Question: I use google adsense and I added an image ad and it is not aligned. How can I align it? The CSS is available <URL>. I added an advertisement unit below my map and it renders somewhat too much to the left. What can be done about it?
.
'''
<!DOCTYPE html>
<html>
<head>
<meta http-equiv="Content-Type" content="text/html; charset=UTF-8">
<meta charset="UTF-8">
<meta name="keywords"
content="Houses Apartments, Vacation homes, Offices, Land, Flatmates,Paying Guest, Other real estate, Cars, Motorcycles, Accessories parts, Trucks, Other vehicles, Home Garden, Clothing, For Kids (Toys Clothes), Jewelry Watches, Hobbies, Sports Bicycles, Movies, Books Magazines, Pets, Tickets, Art Collectibles, Music Instruments, Computers Accessories, TV, Audio, Video, Cameras, Cellphones gadgets, Video games consoles, Job offers, Resumes, Services, Classes, Professional,Office equipment, Other, ">
<meta name="description"
content="Find jobs, cars, houses, mobile phones and properties for sale in your region conveniently. Find the best deal among {{count}} free ads online!">
<title>Free classifieds in India - Koolbusiness.com</title>
<link href="/static/css/koolindex_in.css?0.238133053892" rel="stylesheet" type="text/css">
<script type="text/javascript" src="/static/js/jquery-1.10.2.min.js?0.238133053892"></script>
</head>
<body>
{% include "kooltopbar.html" %}
<script type='text/javascript' src='http://www.google.com/jsapi'></script>
<script type='text/javascript'>
function drawMap() {
var data = google.visualization.arrayToDataTable([
['Province'],
['Goa'],
['Gujarat'],
['Andhra Pradesh'],
['Arunachal Pradesh'],
['Assam'],
['Bihar'],
['Chhattisgarh'],
['Goa'],
['Gujarat'],
['Haryana'],
['Himachal Pradesh'],
['Jammu and Kashmir'],
['Jharkhand'],
['Karnataka'],
['Kerala'],
['Madhya Pradesh'],
['Maharashtra'],
['Manipur'],
['Meghalaya'],
['Mizoram'],
['Nagaland'],
['Orissa'],
['Punjab'],
['Rajasthan'],
['Sikkim'],
['Tamil Nadu'],
['Tripura'],
['Uttaranchal'],
['Uttar Pradesh'],
['West Bengal'],
['Delhi'],
['Lakshadweep'],
['Daman and Diu'],
['Dadra and Nagar Haveli'],
['Chandigarh'],
['Pondicherry'],
['Andaman and Nicobar Islands']
]);
var options = {
region:'IN',
backgroundColor: '#81d4fa',
datalessRegionColor: '#ffc801',
width:468,
height:278,
resolution: 'provinces',
};
var container = document.getElementById('mapcontainer');
var chart = new google.visualization.GeoChart(container);
function myClickHandler(){
var selection = chart.getSelection();
var message = '';
for (var i = 0; i < selection.length; i++) {
var item = selection[i];
// if (item.row != null && item.column != null) {
message += '{row:' + item.row + ',column:' + item.column + '}';
//} else
if (item.row != null) {
message += '{row:' + item.row + '}';
//} else if (item.column != null) {
// message += '{column:' + item.column + '}';
}
}
if (message == '') {
message = 'nothing';
}
//alert('You selected ' + message);
if (item.row==2) {
window.location = "/andhra_pradesh/";
}
if (item.row==3) {
window.location = "/arunachal_pradesh/";
}
if (item.row==4) {
window.location = "/assam/";
}
if (item.row==6) {
window.location = "/chhattisgarh/";
}
if (item.row==8) {
window.location = "/gujarat/";
}
if (item.row==9) {
window.location = "/haryana/";
}
if (item.row==10) {
window.location = "/himachal_pradesh/";
}
if (item.row==11) {
window.location = "/jammu_kashmir/";
}
if (item.row==12) {
window.location = "/jharkhand/";
}
if (item.row==14) {
window.location = "/kerala/";
}
if (item.row==15) {
window.location = "/madhya_pradesh/";
}
if (item.row==16) {
window.location = "/maharashtra/";
}
if (item.row==17) {
window.location = "/manipur/";
}
if (item.row==18) {
window.location = "/meghalaya/";
}
if (item.row==19) {
window.location = "/mizoram/";
}
if (item.row==20) {
window.location = "/nagaland/";
}
if (item.row==21) {
window.location = "/orissa/";
}
if (item.row==22) {
window.location = "/punjab/";
}
if (item.row==23) {
window.location = "/rajasthan/";
}
if (item.row==24) {
window.location = "/sikkim/";
}
if (item.row==25) {
window.location = "/tamil_nadu/";
}
if (item.row==28) {
window.location = "/uttar_pradesh/";
}
if (item.row==29) {
window.location = "/west_bengal/";
}
if (item.row==36) {
window.location = "/andaman_nicobar_islands/";
}
}
google.visualization.events.addListener(chart, 'select', myClickHandler);
chart.draw(data, options);
}
google.load('visualization', '1', {packages: ['geochart'], callback: drawMap});
</script>
<div id="wrapper">
<!--[if lt IE 7]>
<div class="alert-outer alert-error">
<a href="#" class="alert-closer" title="close this alert" onclick="removeIeNotification(this); return false;">x</a>
<div class="alert-inner">
<span><strong>You are using an outdated version of Internet Explorer.</strong> For a faster, safer browsing experience, upgrade today!</span>
</div>
</div>
![endif]-->
<header>
<h1 id="logo" class="sprite_index_in_in_en_logo spritetext">koolbusiness.com - The right choice for buying &amp;
selling in india</h1>
<script async src="//pagead2.googlesyndication.com/pagead/js/adsbygoogle.js"></script>
<!-- v2 -->
<ins class="adsbygoogle"
style="display:inline-block;width:728px;height:15px"
data-ad-client="ca-pub-7211665888260307"
data-ad-slot="<PHONE>"></ins>
<script>
(adsbygoogle = window.adsbygoogle || []).push({});
</script>
</header>
<![endif]-->
<script async src="//pagead2.googlesyndication.com/pagead/js/adsbygoogle.js"></script>
<!-- v2 -->
<ins class="adsbygoogle"
style="display:inline-block;width:728px;height:15px"
data-ad-client="ca-pub-7211665888260307"
data-ad-slot="<PHONE>"></ins>
<script>
(adsbygoogle = window.adsbygoogle || []).push({});
</script>
<div class="main">
<div class="column_left">
<div class="box">
<ul>
<li>KoolBusiness is easy, free, and kool.</li>
<li>Buy and sell <a href="/india/cars-for_sale">cars</a>, check our <a href="/india/real_estate">real
estate</a>
section, find <a href="/india/jobs">jobs</a>, and much more.
</li>
<li>Check our <strong><a href="/india">{{count}} ads online</a></strong> and find what you are looking for
in
your region or in all India.
</li>
</ul>
</div>
<div id="regions">
<div class="region_links_one">
<ul class="regions_one">
<li><a id="region_8" class="region" href="http://www.koolbusiness.com/andhra_pradesh/">Andhra
Pradesh</a></li>
<li><a id="region_9" class="region" href="http://www.koolbusiness.com/arunachal_pradesh/">Arunachal
Pradesh</a></li>
<li><a id="region_10" class="region"
href="http://www.koolbusiness.com/assam/">Assam</a>
</li>
<li><a id="region_11" class="region"
href="http://www.koolbusiness.com/bihar/">Bihar</a>
</li>
<li><a id="region_12" class="region"
href="http://www.koolbusiness.com/chhattisgarh/">Chhattisgarh</a></li>
<li><a id="region_13" class="region"
href="http://www.koolbusiness.com/goa/">Goa</a></li>
<li><a id="region_14" class="region" href="http://www.koolbusiness.com/gujarat/">Gujarat</a>
</li>
<li><a id="region_15" class="region" href="http://www.koolbusiness.com/haryana/">Haryana</a>
</li>
<li><a id="region_16" class="region" href="http://www.koolbusiness.com/himachal_pradesh/">Himachal
Pradesh</a></li>
<li><a id="region_17" class="region" href="http://www.koolbusiness.com/jammu_kashmir/">Jammu
&amp;
Kashmir</a></li>
<li><a id="region_18" class="region" href="http://www.koolbusiness.com/jharkhand/">Jharkhand</a>
</li>
<li><a id="region_19" class="region" href="http://www.koolbusiness.com/karnataka/">Karnataka</a>
</li>
<li><a id="region_20" class="region" href="http://www.koolbusiness.com/kerala/">Kerala</a>
</li>
<li><a id="region_21" class="region" href="http://www.koolbusiness.com/madhya_pradesh/">Madhya
Pradesh</a></li>
</ul>
<ul class="regions_two">
<li><a id="region_22" class="region"
href="http://www.koolbusiness.com/maharashtra/">Maharashtra</a></li>
<li><a id="region_23" class="region" href="http://www.koolbusiness.com/manipur/">Manipur</a>
</li>
<li><a id="region_24" class="region" href="http://www.koolbusiness.com/meghalaya/">Meghalaya</a>
</li>
<li><a id="region_25" class="region" href="http://www.koolbusiness.com/mizoram/">Mizoram</a>
</li>
<li><a id="region_26" class="region" href="http://www.koolbusiness.com/nagaland/">Nagaland</a>
</li>
<li><a id="region_27" class="region" href="http://www.koolbusiness.com/orissa/">Orissa</a>
</li>
<li><a id="region_28" class="region" href="http://www.koolbusiness.com/punjab/">Punjab</a>
</li>
<li><a id="region_29" class="region" href="http://www.koolbusiness.com/rajasthan/">Rajasthan</a>
</li>
<li><a id="region_30" class="region" href="http://www.koolbusiness.com/sikkim/">Sikkim</a>
</li>
<li><a id="region_31" class="region" href="http://www.koolbusiness.com/tamil_nadu/">Tamil
Nadu</a></li>
<li><a id="region_32" class="region" href="http://www.koolbusiness.com/tripura/">Tripura</a>
</li>
<li><a id="region_34" class="region"
href="http://www.koolbusiness.com/uttaranchal/">Uttaranchal</a></li>
<li><a id="region_33" class="region" href="http://www.koolbusiness.com/uttar_pradesh/">Uttar
Pradesh</a></li>
<li><a id="region_35" class="region" href="http://www.koolbusiness.com/west_bengal/">West
Bengal</a></li>
</ul>
</div>
<div class="region_links_two">
<!-- ads here -->
<h2>Union territories</h2>
<ul class="regions_one">
<li><a class="region" href="http://www.koolbusiness.com/delhi/">Delhi</a></li>
<li><a class="region" href="http://www.koolbusiness.com/lakshadweep/">Lakshadweep</a></li>
<li><a class="region" href="http://www.koolbusiness.com/daman_diu/">Daman &amp; Diu</a>
</li>
<li><a class="region" href="http://www.koolbusiness.com/dadra_nagar_haveli/">Dadra &amp; Nagar
Haveli</a>
</li>
</ul>
<ul class="regions_two">
<li><a class="region" href="http://www.koolbusiness.com/chandigarh/">Chandigarh</a></li>
<li><a class="region" href="http://www.koolbusiness.com/pondicherry/">Pondicherry</a></li>
<li><a class="region" href="http://www.koolbusiness.com/andaman_nicobar_islands/">Andaman &amp;
Nicobar
Islands</a></li>
</ul>
</div>
</div>
</div>
<div id="my_wrapper">
<div id="mapcontainer">
<div id='visualization'></div>
</div>
<div id="gads" style="clear:both">
<script async src="//pagead2.googlesyndication.com/pagead/js/adsbygoogle.js"></script>
<!-- frontpagebelowmap -->
<ins class="adsbygoogle"
style="display:inline-block;width:300px;height:250px"
data-ad-client="ca-pub-7211665888260307"
data-ad-slot="<PHONE>"></ins>
<script>
(adsbygoogle = window.adsbygoogle || []).push({});
</script>
</div>
</div>
<footer class="nohistory columns">
<p class="first">A good deal is just around the corner!</p>
<p>KoolBusiness is the right choice for safe buying and selling in India: a free classifieds website where you
can buy and sell almost everything.</p>
<p><a href="/ai">Post an ad for free</a> or browse through our categories. You will find thousands of free
classifieds for cars, houses, mobile phones and gadgets, computers, pets and dozens of items and services in
your state or union territory.</p>
<p>
<strong>KoolBusiness does not charge any fee and does not require registration.</strong> Every
ad is checked so we can give you the highest quality possible for the ads on our site. That's why
KoolBusiness is the most convenient, easiest to use and most complete free ads site in India.</p>
<div id="world_sites">
</div>
</footer>
</div>
</body>
</html>
'''
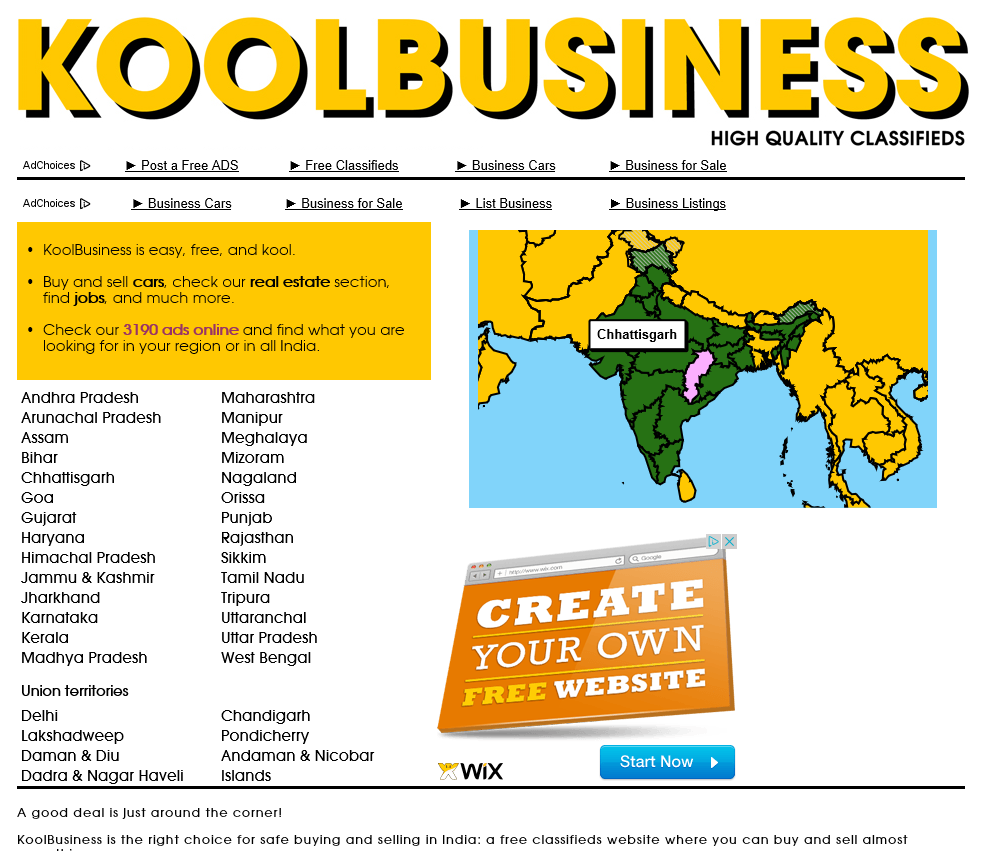
Answer: For this:
'''
<script async src="//pagead2.googlesyndication.com/pagead/js/adsbygoogle.js"></script>
<!-- frontpagebelowmap -->
<ins class="adsbygoogle"
style="display:inline-block;width:300px;height:250px"
data-ad-client="ca-pub-7211665888260307"
data-ad-slot="<PHONE>"></ins>
<script>
'''
Try adding margin: auto to style and let me know how it works:
'''
<script async src="//pagead2.googlesyndication.com/pagead/js/adsbygoogle.js"></script>
<!-- frontpagebelowmap -->
<ins class="adsbygoogle"
style="display:inline-block;width:300px;height:250px; margin: auto"
data-ad-client="ca-pub-7211665888260307"
data-ad-slot="<PHONE>"></ins>
<script>
'''